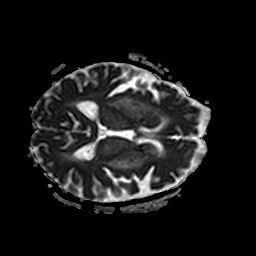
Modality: ADC
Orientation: axial
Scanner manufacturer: philips
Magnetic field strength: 3 T
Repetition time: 3.758 s
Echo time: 0.06024 s